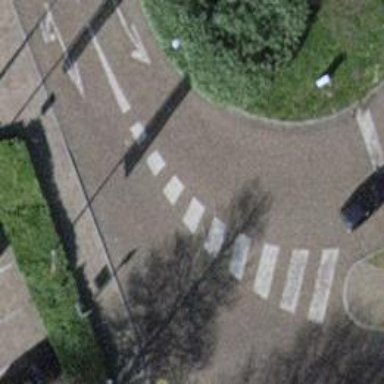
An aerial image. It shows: Bus stop with stop position for public transport.